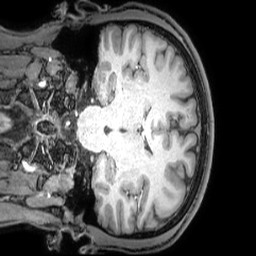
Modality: T1w
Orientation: coronal
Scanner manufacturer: philips
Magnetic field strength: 3 T
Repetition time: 0.008 s
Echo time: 0.0035 s